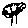
Label: tree